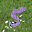
Label: 5